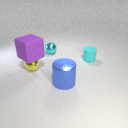
small cyan metal sphere to the left of small cyan rubber cylinder